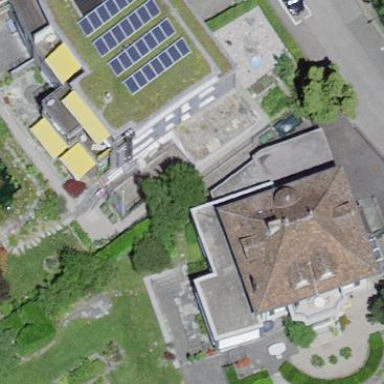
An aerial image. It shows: Hipped roof on residential building.